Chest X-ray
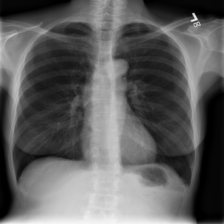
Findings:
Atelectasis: negative
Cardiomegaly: negative
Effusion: negative
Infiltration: negative
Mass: negative
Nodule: negative
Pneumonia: negative
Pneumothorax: negative
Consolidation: negative
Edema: negative
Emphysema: negative
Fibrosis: negative
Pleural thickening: negative
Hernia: negative